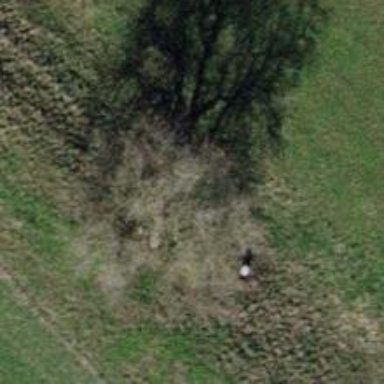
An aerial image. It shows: Broadleaved tree with lush leaves.